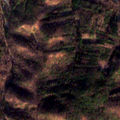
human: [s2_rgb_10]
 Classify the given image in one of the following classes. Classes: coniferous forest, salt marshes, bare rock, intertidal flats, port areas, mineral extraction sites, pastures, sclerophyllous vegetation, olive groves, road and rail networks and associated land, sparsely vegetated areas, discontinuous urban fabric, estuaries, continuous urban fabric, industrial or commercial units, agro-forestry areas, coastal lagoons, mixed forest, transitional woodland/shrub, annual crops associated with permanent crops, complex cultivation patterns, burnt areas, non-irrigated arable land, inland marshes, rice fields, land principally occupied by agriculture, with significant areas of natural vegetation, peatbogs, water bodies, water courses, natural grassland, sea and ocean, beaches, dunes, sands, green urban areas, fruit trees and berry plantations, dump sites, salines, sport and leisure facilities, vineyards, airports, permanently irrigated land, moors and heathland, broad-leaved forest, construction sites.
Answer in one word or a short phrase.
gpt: broad-leaved forest, mixed forest